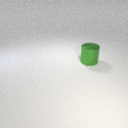
large green metal cylinder